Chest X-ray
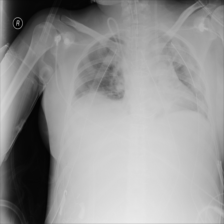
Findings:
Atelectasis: positive
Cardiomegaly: negative
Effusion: negative
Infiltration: negative
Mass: negative
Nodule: negative
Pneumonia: negative
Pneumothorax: negative
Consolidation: negative
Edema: negative
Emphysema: negative
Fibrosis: negative
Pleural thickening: negative
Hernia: negative